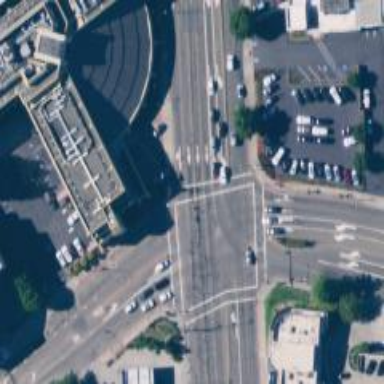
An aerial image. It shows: Solid stop line on the road.